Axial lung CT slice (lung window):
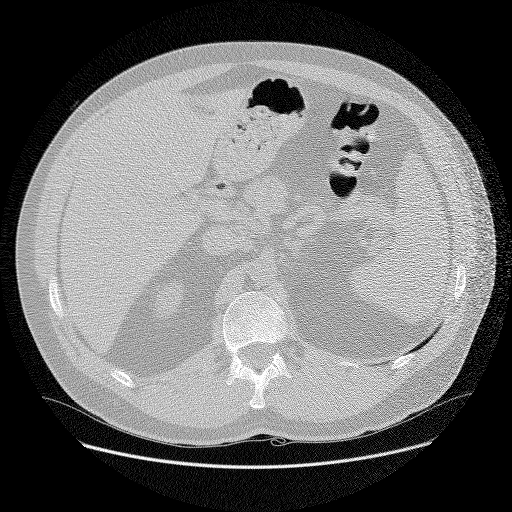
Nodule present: no